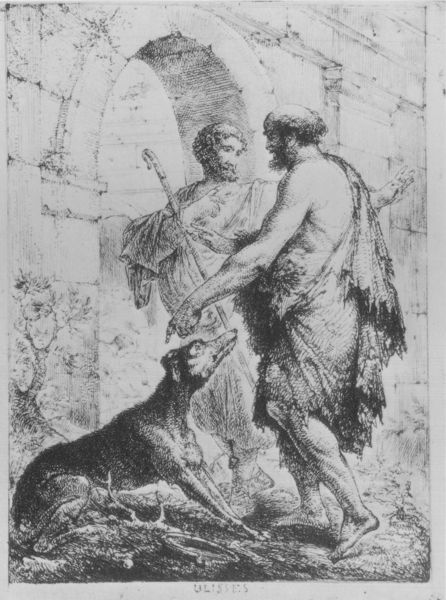
Titel: Odysseus nach seiner Rückkehr vom Hunde erkannt
Künstler: Bernhard Rode
Standort: Kiel
Institution: Kunsthalle zu Kiel der Christian-Albrechts-Universität
Schlagwörter: baum, fuß, gemälde, gruppe, hand, haut, mann, nackt, schatten, umhang, weiß, wolf, menschen, stadt, äste, finger, geste, grau, haar, hell, kleid, licht, männer, ohr, reden, rücken, schwarz, skizze, tür, zeichnung, gebäude, gras, hund, tier, tuch, weg, gespräch, alt, bart, bärte, wand, architektur, arm, diener, falten, kleidung, stein, steine, vollbart, gesten, wache, ast, erde, zweige, busch, gehen, sträucher, boden, gewand, haare, mantel, decke, drei, gewänder, verbindung, pflanze, pflanzen, schulter, stock, beine, fell, topf, füße, bogen, zwei, halsband, stab, mauer, grafik, graphik, kahl, pilaster, rundbogen, wild, ansprache, zeigefinger, muskeln, glatze, durchgang, pfoten, faltenwurf, kontrapost, laken, zeigen, tor, barfuss, eingang, antike, fetzen, lumpen, moses, burg, gefäss, torbogen, mauerwerk, druck, schraffur, radierung, stich, schwarzweiß, schraffiert, bleistift, schritt, treffen, entwurf, mythologie, bekleidung, halbglatze, ranke, gesims, quader, schnauze, jagdhund, windhund, antik, toga, wanderer, stark, griechisch, wächter, diskussion, bettler, rode, gesträuch, schnautze, hirtenstab, wanderstab, odysseus, geweih, kupferstich, hirte, hirten, herkules, petrus, treue, eintritt, heimkehr, rückkehr, hirtenhund, zuhause, lisene, erkennen, bärenfell, hütehund, odyssee, stb, reisestab, ulysses, rradierung, berngard rode, bernhard rode, erkannt werden, erlegtes wild, odyseus, ulisses, willd, ch